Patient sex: F
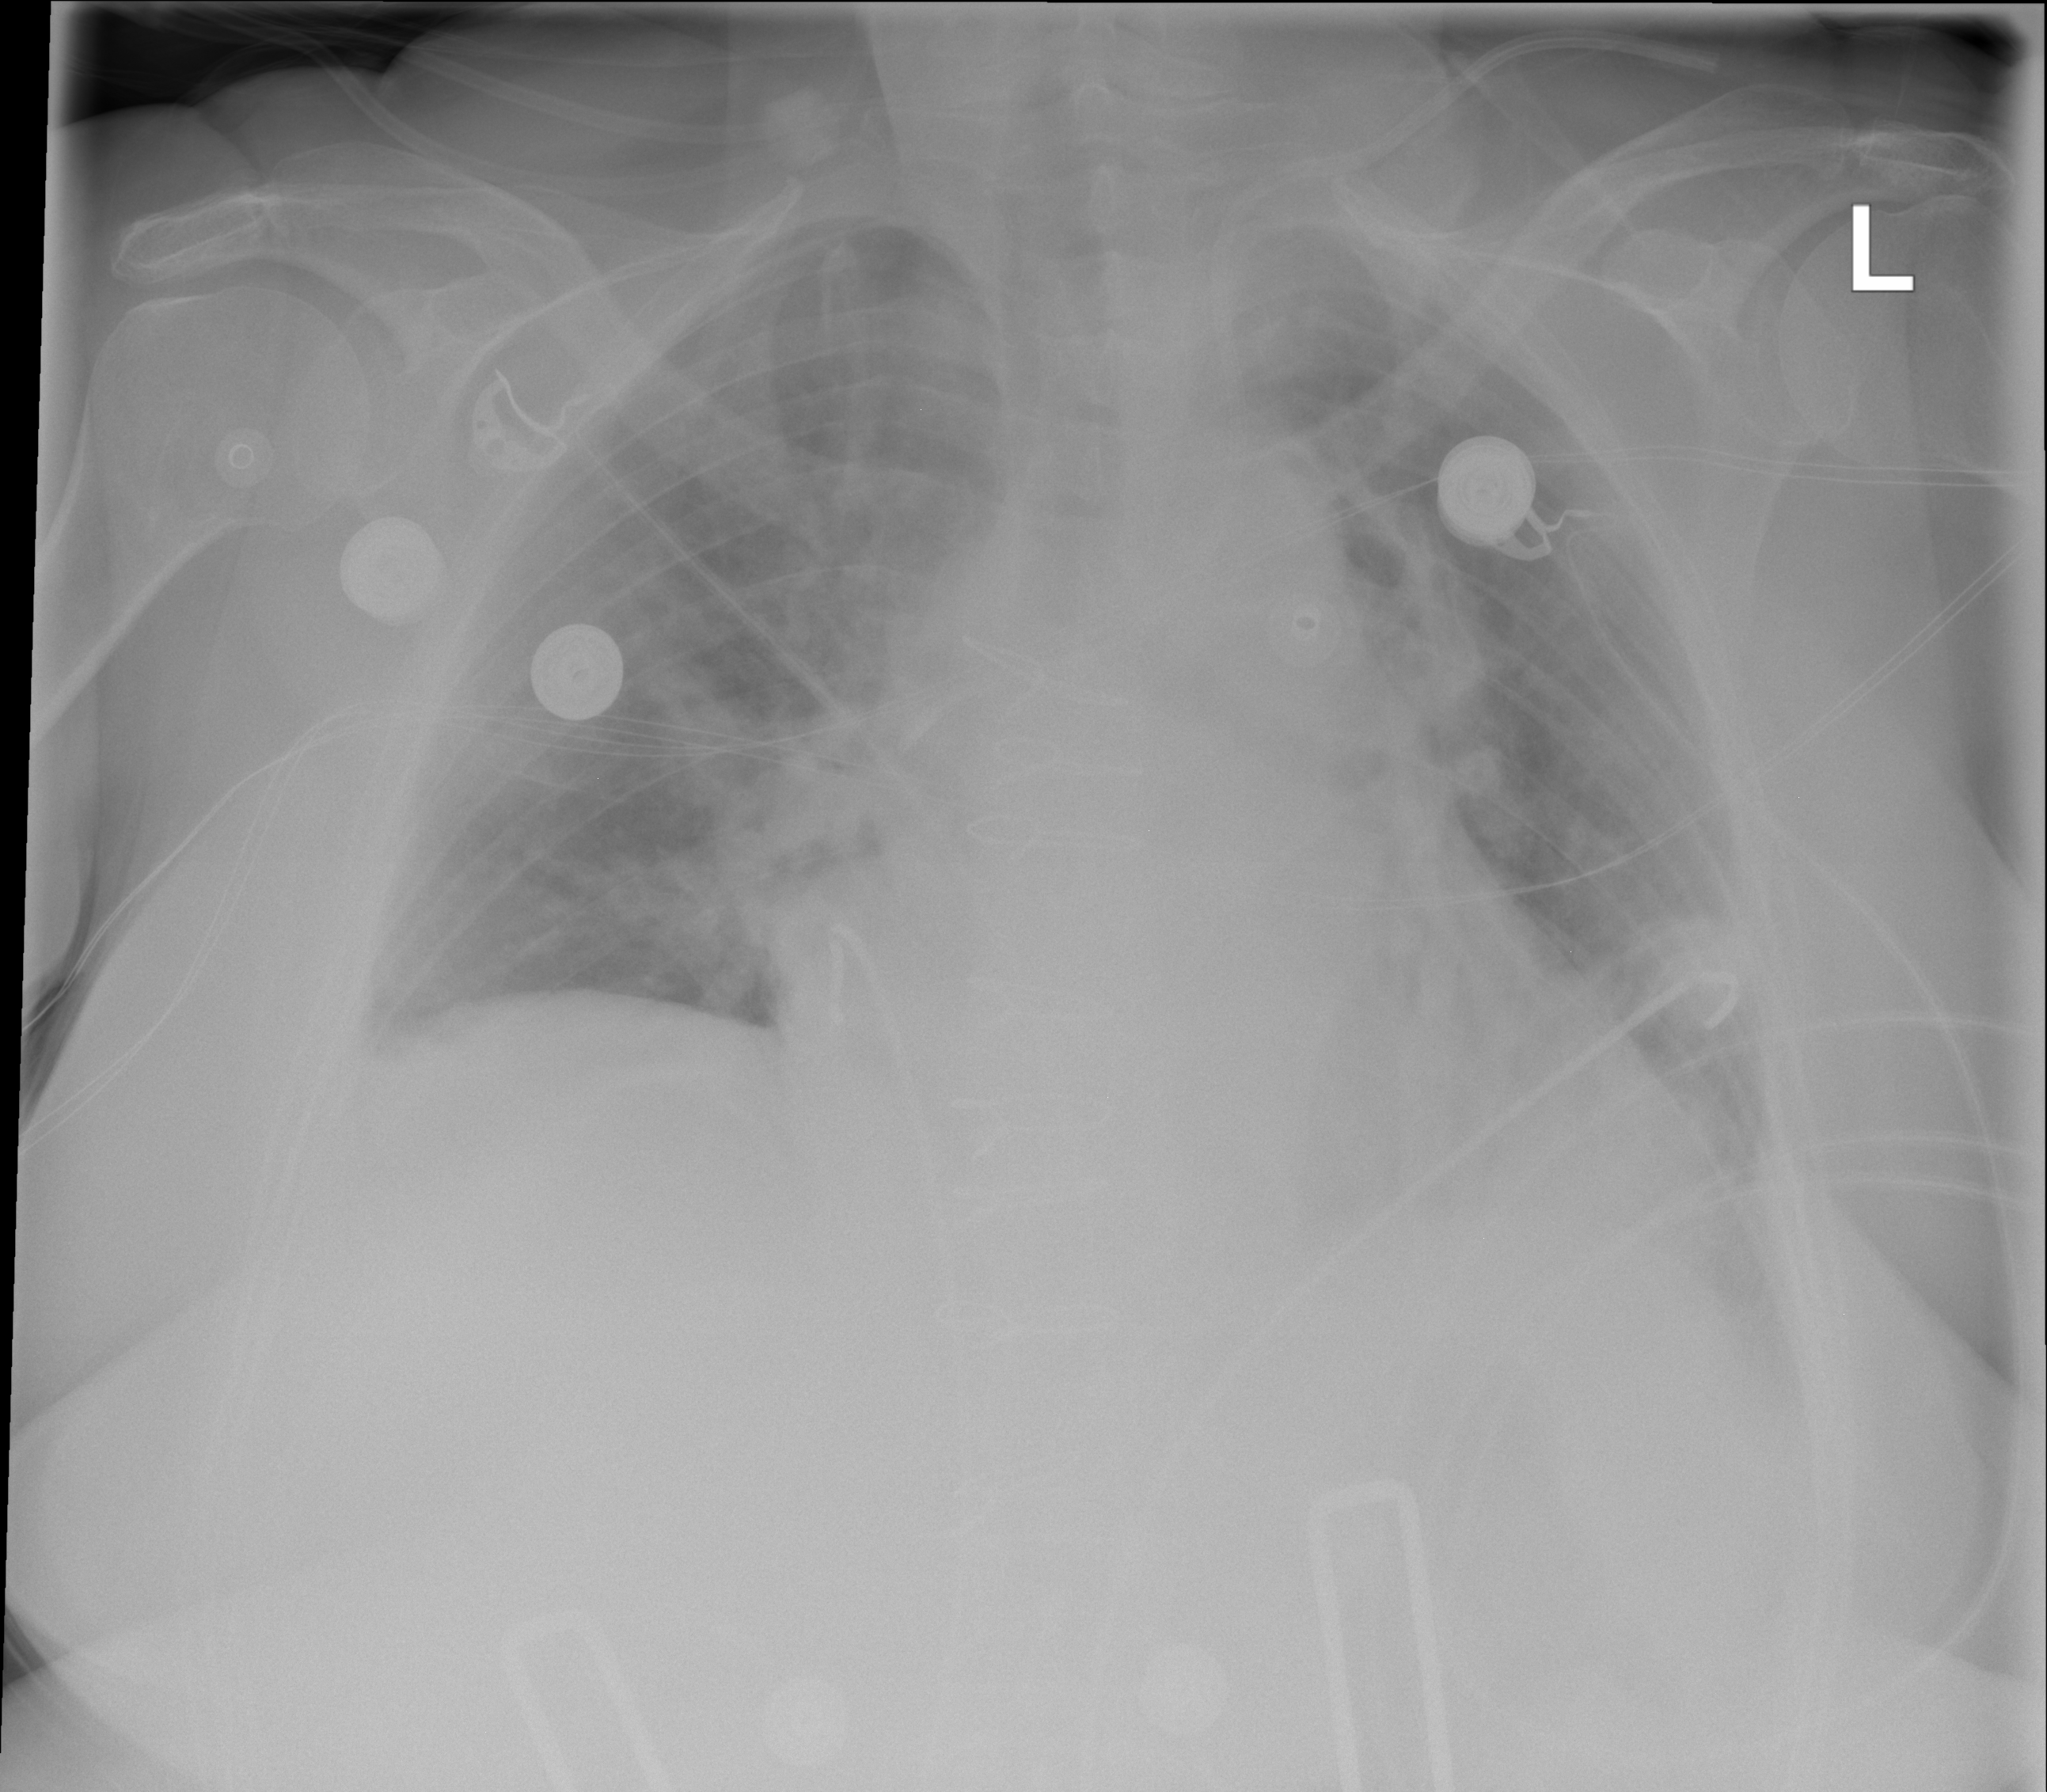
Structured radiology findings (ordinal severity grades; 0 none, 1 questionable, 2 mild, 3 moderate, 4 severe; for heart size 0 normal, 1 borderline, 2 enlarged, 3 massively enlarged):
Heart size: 2
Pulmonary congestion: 2
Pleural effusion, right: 0
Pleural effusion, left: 1
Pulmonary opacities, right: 2
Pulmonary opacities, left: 1
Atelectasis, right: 0
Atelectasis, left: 1